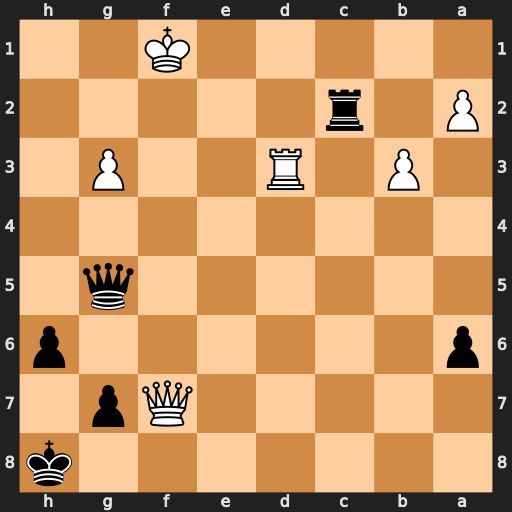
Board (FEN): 7k/5Qp1/p6p/6q1/8/1P1R2P1/P1r5/5K2
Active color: b
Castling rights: -
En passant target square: -
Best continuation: Qc1+ Rd1 Qxd1#